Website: walmart
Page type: cart
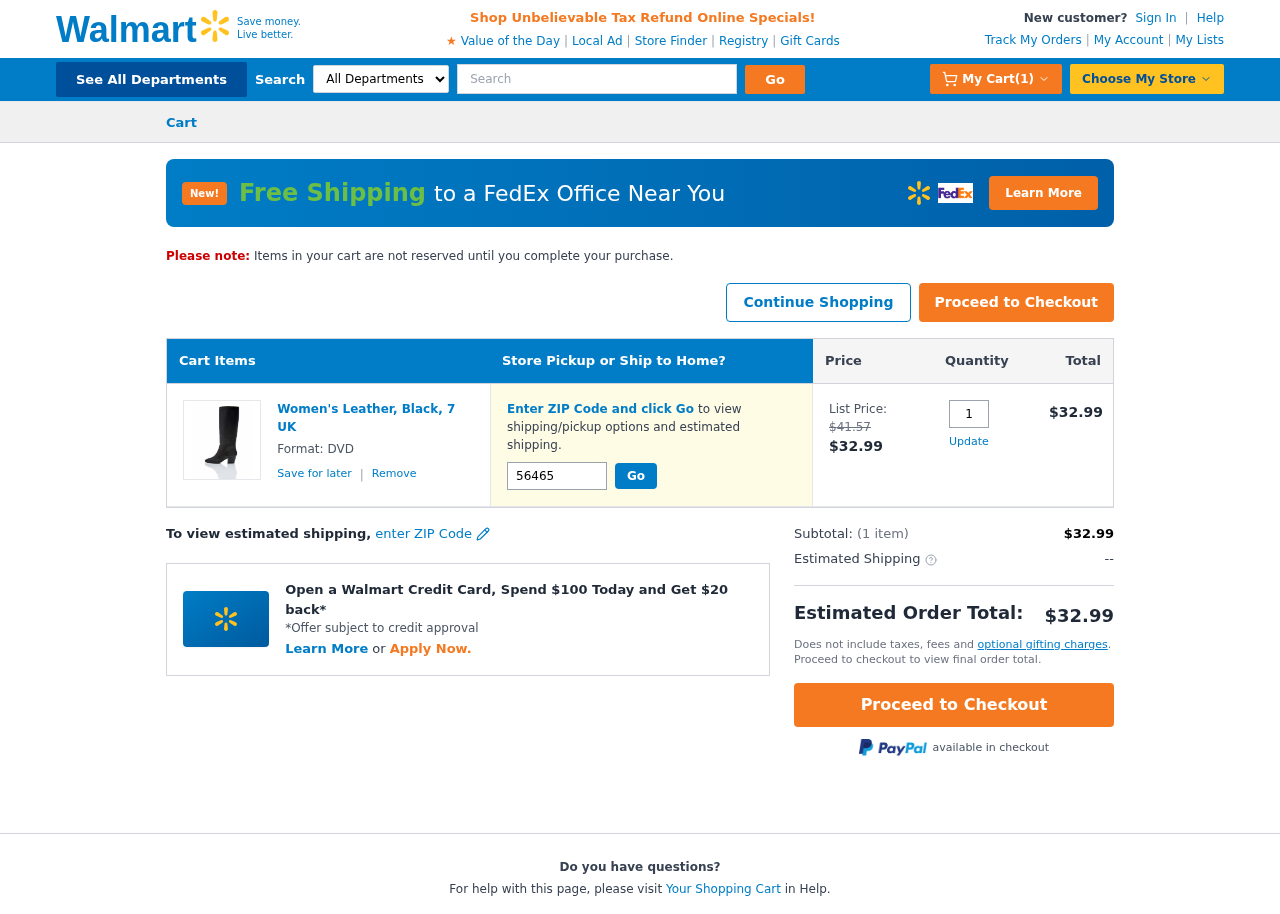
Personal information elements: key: PII_POSTCODE
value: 56465
Product elements: key: PRODUCT1_NAME
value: Women's Leather, Black, 7 UK
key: PRODUCT1_PRICE
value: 32.99
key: PRODUCT1_QUANTITY
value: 1
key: PRODUCT1_ORIGINAL_PRICE
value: $41.57
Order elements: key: ORDER_NUM_ITEMS
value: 1
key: ORDER_SUBTOTAL
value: $32.99
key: ORDER_TOTAL
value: $32.99
Search elements: key: HEADER_SEARCH
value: Search